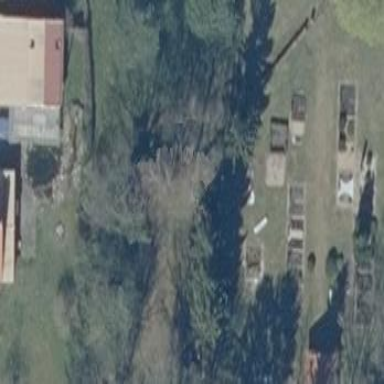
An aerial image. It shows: Cemetery.